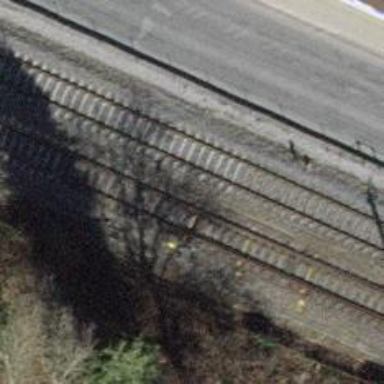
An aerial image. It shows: Railway switch.